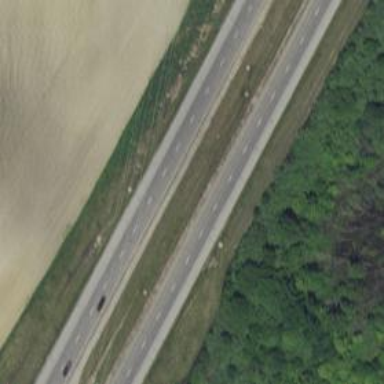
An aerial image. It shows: View of motorway.